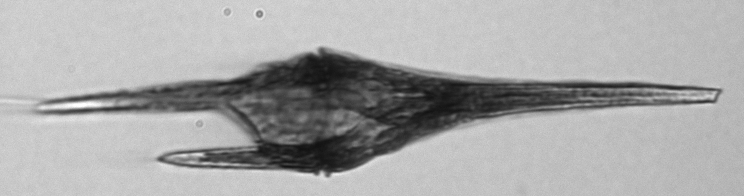
Label: Tripos_furca